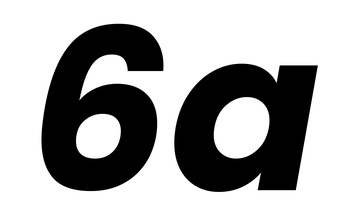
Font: Poppins-BoldItalic